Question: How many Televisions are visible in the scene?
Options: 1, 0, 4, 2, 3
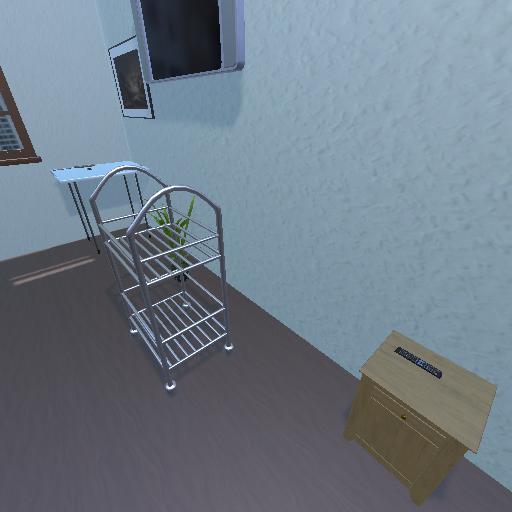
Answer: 1